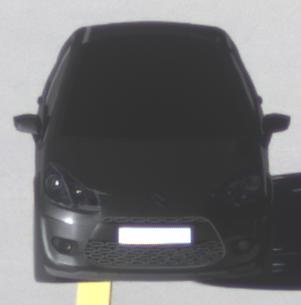
Make: Citroen
Model: C3 1.1
Detailed model: C3 (II)
Model produced from: 2010/01
Model produced until: 2012/03
Doors: 5
Color: black
Road condition: dry road
Daytime: sunrise or sunset
Contrast: high contrast